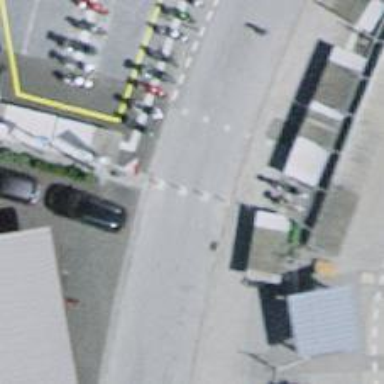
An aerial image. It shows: Bollard barrier.